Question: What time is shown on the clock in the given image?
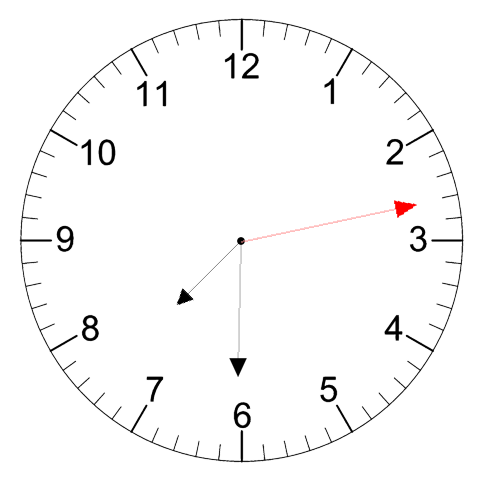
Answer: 07:30:13